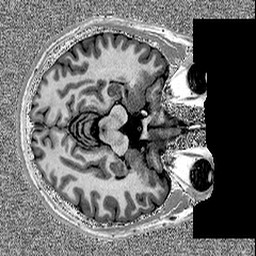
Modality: MP2RAGE
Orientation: axial
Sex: male